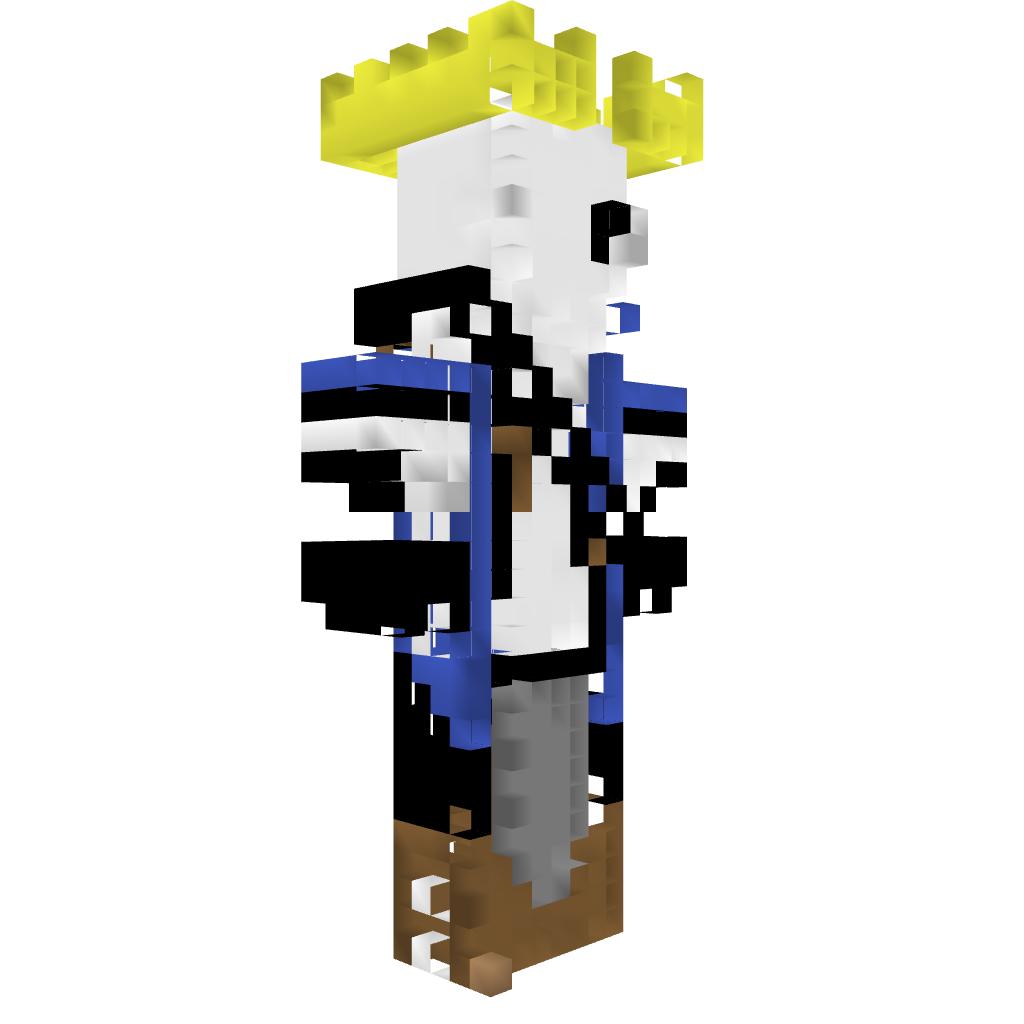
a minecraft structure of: King Statue bad low quality